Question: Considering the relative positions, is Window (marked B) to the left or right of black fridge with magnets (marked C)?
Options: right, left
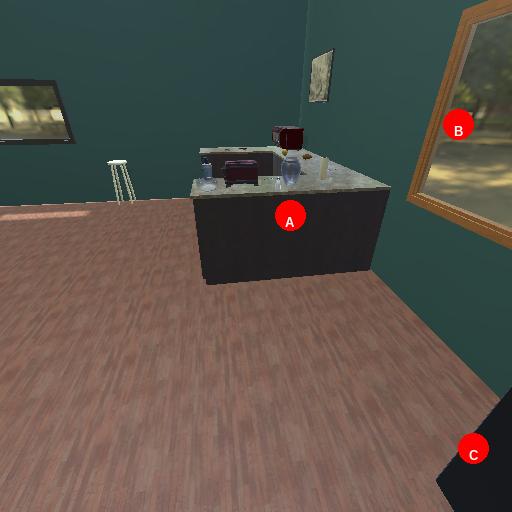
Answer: right